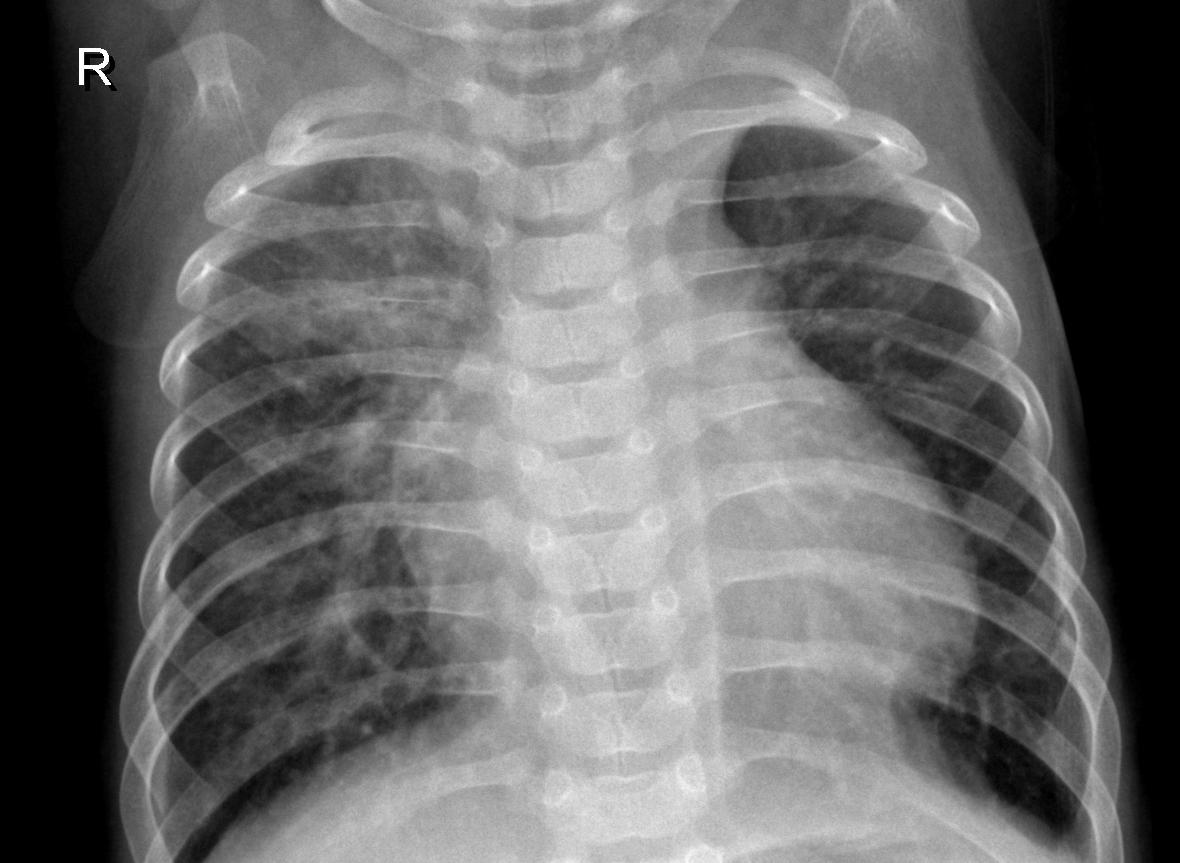
Diagnosis: PNEUMONIA